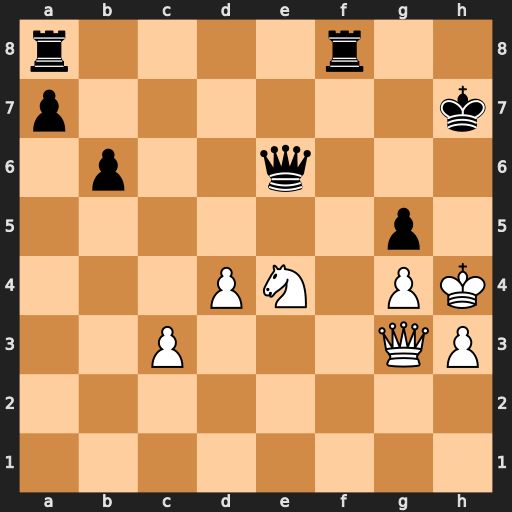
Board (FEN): r4r2/p6k/1p2q3/6p1/3PN1PK/2P3QP/8/8
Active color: w
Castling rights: -
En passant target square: -
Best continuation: Nxg5+ Kg6 Qd3+ Kf6 Nxe6